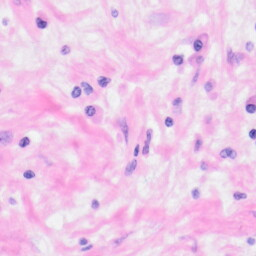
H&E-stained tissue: Kidney